Question: I have a small trouble with Japanese symbols when I save rasterized PDF document into PNG. I tried to convert PDF file into the PNG with help of pitron.PDF.Rasterizer in my Windows Store application. Another files with embedded fonts are converted without problems, but this file does not contain embedded fonts and looks horrible.
Thanks, any help will be appreciated.
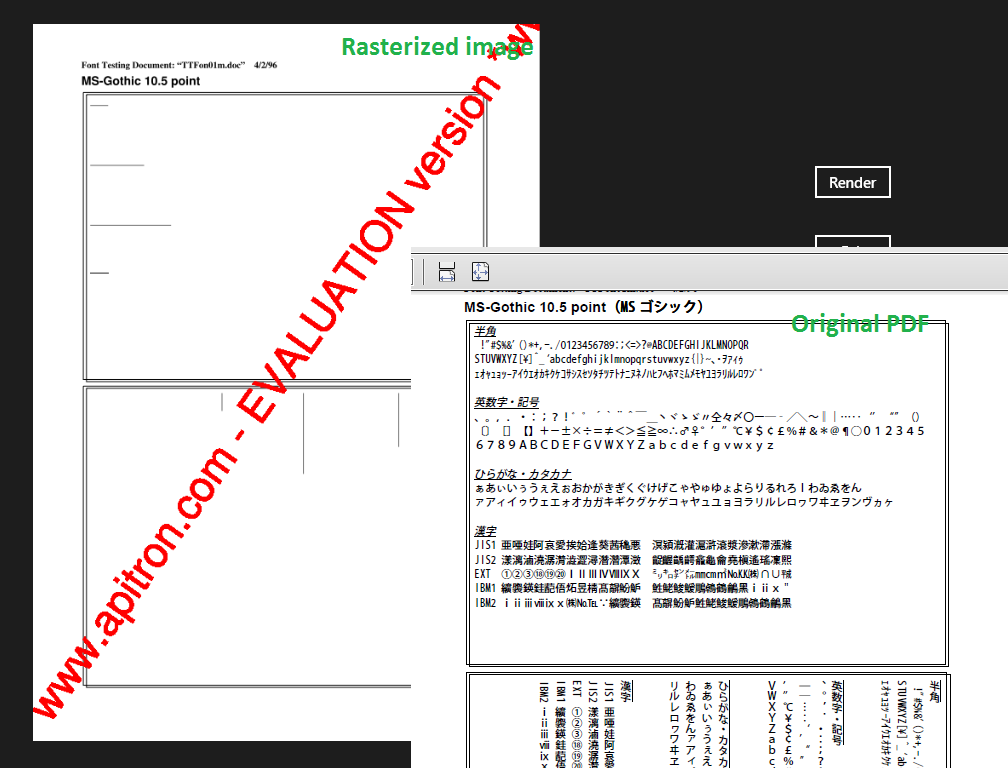
Answer: Please check that is placed at the same folder as .
Your PDF file requires external fonts and they could not be loaded at runtime without the types declared in metadata.